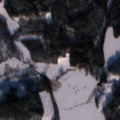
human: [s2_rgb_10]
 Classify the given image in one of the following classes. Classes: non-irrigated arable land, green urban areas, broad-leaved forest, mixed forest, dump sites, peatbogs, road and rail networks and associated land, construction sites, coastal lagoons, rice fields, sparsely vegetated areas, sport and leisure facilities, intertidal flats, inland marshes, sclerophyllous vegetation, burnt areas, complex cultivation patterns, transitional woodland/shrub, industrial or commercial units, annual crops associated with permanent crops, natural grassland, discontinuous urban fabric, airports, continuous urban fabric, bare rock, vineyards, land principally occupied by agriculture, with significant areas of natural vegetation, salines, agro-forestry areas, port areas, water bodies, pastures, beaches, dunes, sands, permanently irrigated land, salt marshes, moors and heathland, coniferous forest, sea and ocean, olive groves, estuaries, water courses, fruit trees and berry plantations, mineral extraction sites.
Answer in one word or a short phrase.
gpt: non-irrigated arable land, coniferous forest, mixed forest, water bodies